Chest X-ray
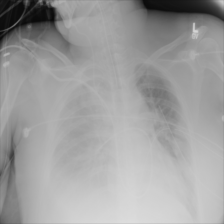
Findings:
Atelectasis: negative
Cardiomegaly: negative
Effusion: positive
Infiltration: negative
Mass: negative
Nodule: negative
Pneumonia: negative
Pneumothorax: negative
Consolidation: negative
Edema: negative
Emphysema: negative
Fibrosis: negative
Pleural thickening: negative
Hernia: negative